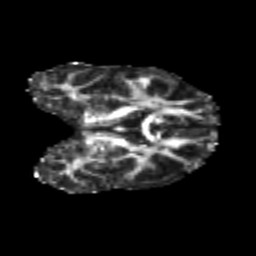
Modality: FA
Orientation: coronal
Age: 20
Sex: female
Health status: healthy
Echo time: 0.074 s